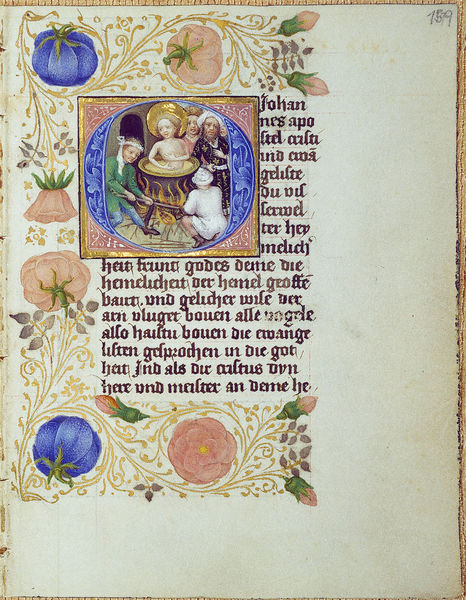
Titel: Lochner-Gebetsbuch
Künstler: Stefan Lochner
Institution: Darmstadt, Universitäts- und Landesbibliothek
Schlagwörter: blau, blätter, feuer, mann, frauen, menschen, blume, blumen, frau, holz, hut, rücken, blüten, rose, rosen, ornament, bibel, diener, johannes, tod, öl, gold, blatt, pflanzen, ranken, schrift, dekor, deutsch, bad, buch, flammen, seite, illustration, text, initiale, buchseite, wanne, zuber, gebetsbuch, heiligenschein, nimbus, mittelalter, heiliger, heilige, märtyrer, ornamentik, miniatur, kochtopf, kessel, latein, martyrium, buchmalerei, veit, stundenbuch, christkind, sieden, anheizen, heiliger veit, st. vei sankt veit, siedendes öl, unterheitzen